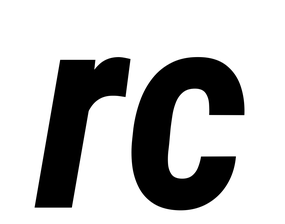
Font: Roboto-Italic_Condensed_Bold_Italic